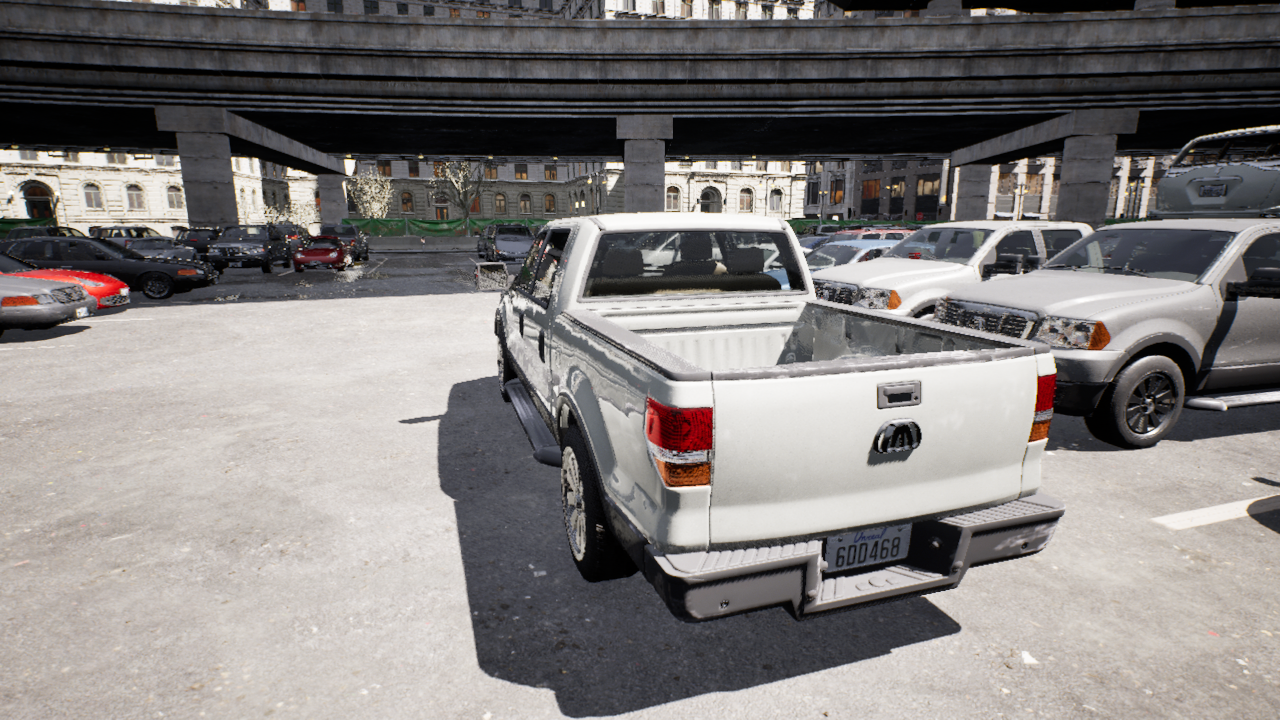
Venue: arterial
Lighting: clear day
Vehicle rig: pickup